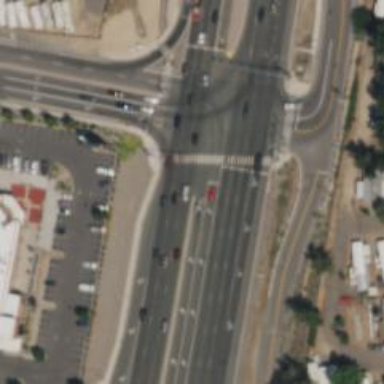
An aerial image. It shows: Trunk highway with separate asphalt cycle track. The road has expressway and the sidewalk is separated.